Question: I got this error message :

And I already set this on the top of my page
'''
// Display error - if there is
error_reporting(E_ALL);
ini_set('display_errors', 1);
ini_set('MAX_EXECUTION_TIME', -1);
'''
Any suggestion ?
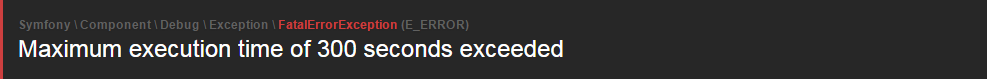
Answer: '''
ini_set('max_execution_time', 0).
'''
Don't use all caps (in general for ini settings) and use 0 not -1 when setting value to no limit.
<URL>